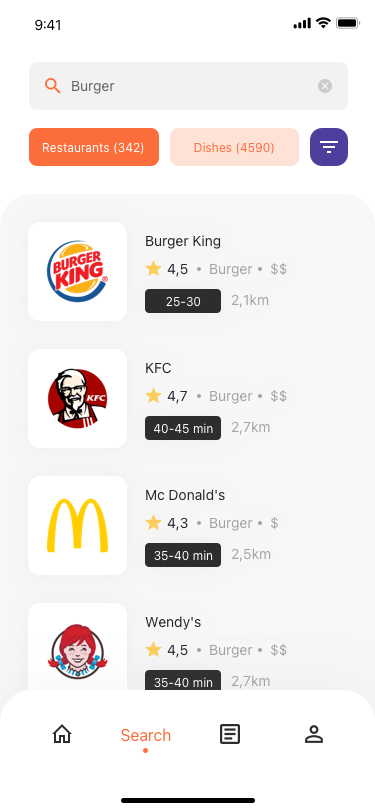
Text in this UI design:
Burger
Restaurants (342)
Dishes (4590)